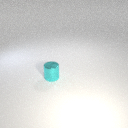
small cyan metal cylinder